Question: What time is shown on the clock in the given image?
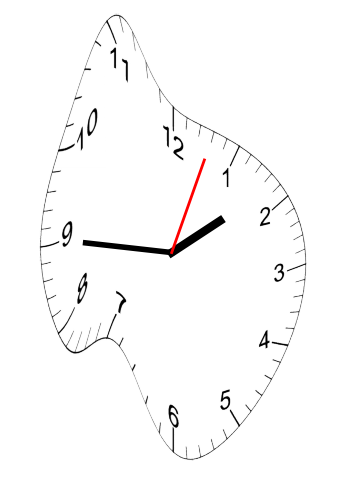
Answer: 01:45:03